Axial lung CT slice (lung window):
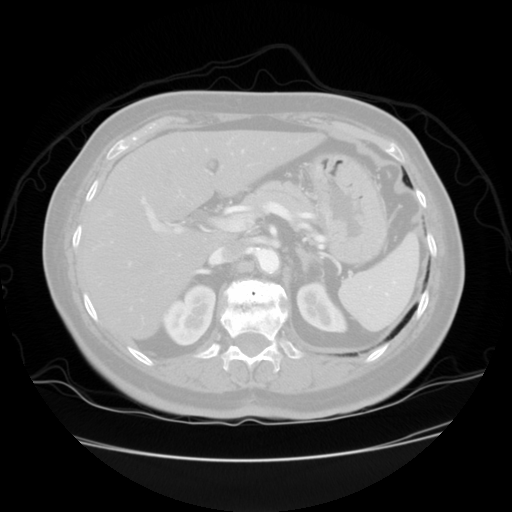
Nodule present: no